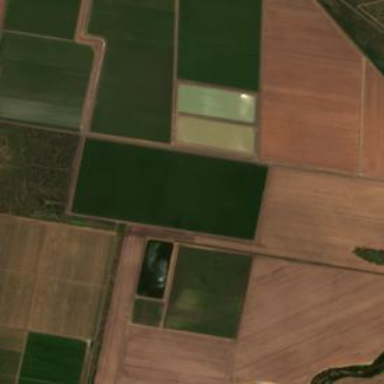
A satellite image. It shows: Farmland growing cotton crops.